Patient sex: F
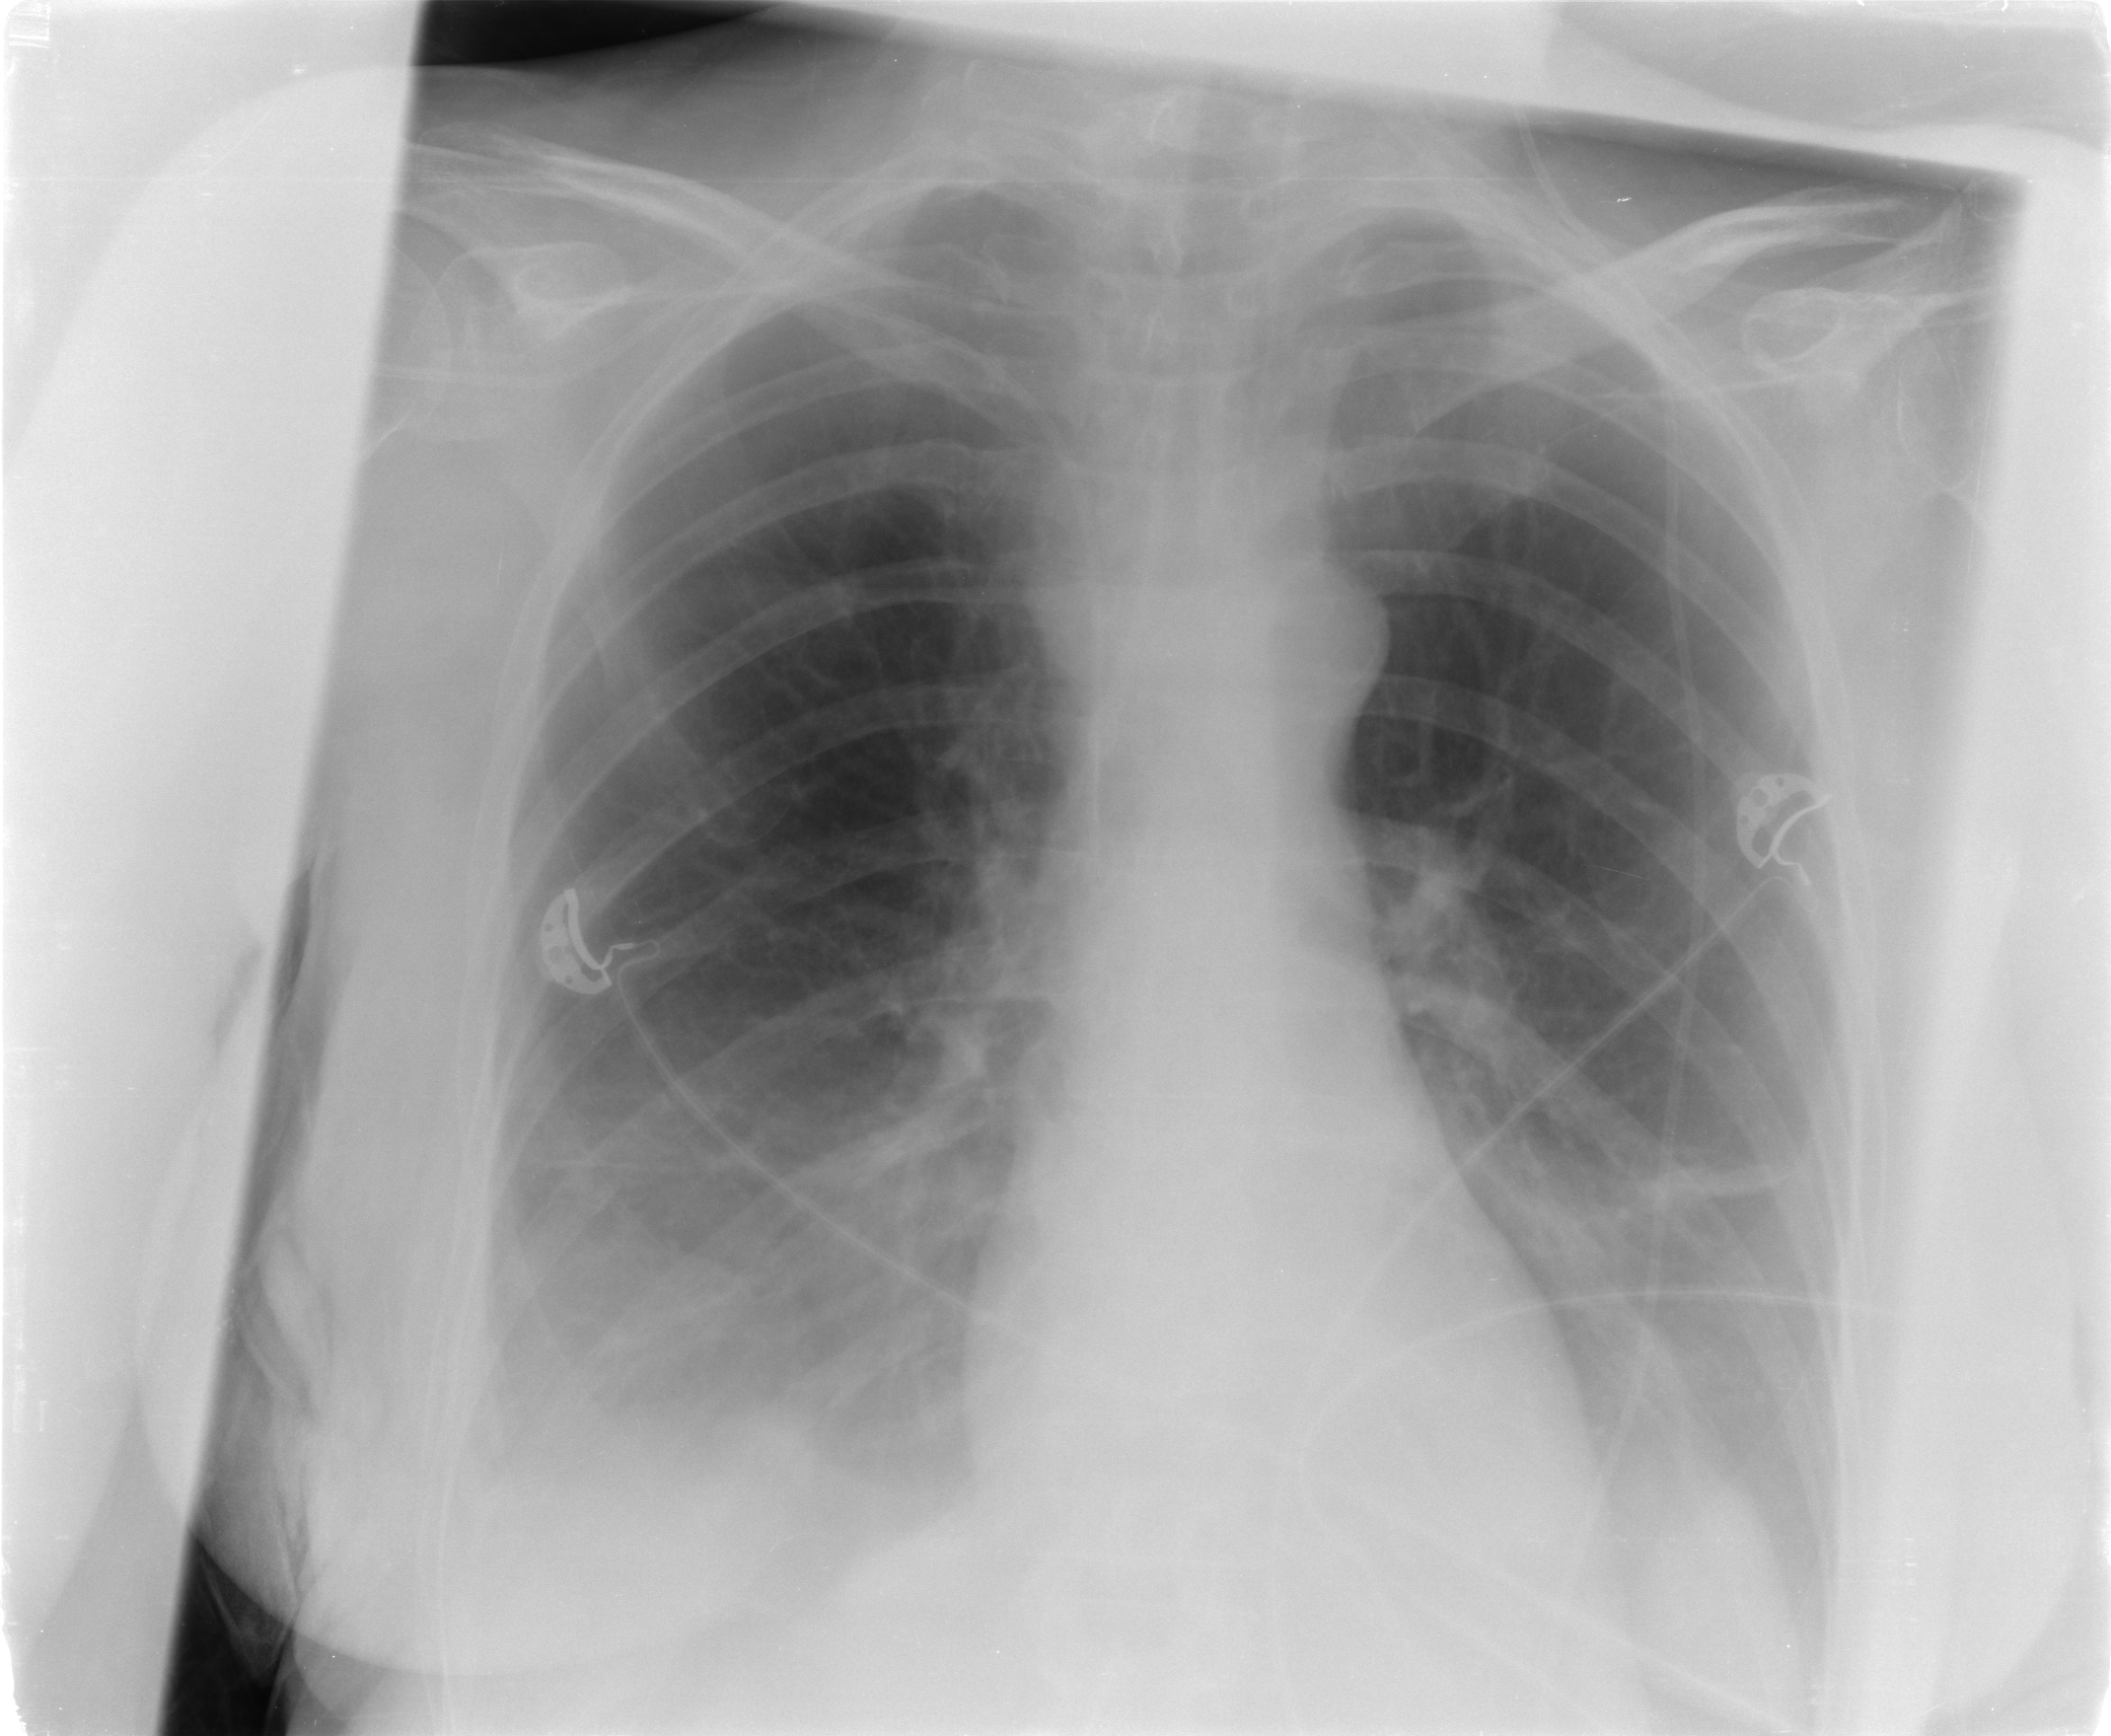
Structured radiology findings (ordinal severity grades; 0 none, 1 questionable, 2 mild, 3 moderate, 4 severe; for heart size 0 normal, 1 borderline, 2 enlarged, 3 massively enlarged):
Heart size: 0
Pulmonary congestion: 0
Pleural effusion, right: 2
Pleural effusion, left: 2
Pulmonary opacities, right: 0
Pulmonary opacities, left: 0
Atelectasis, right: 2
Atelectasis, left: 2